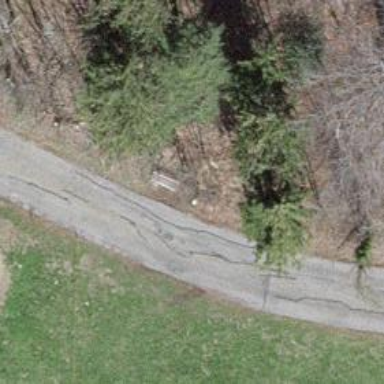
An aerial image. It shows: Bench for seating.